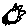
Label: sun